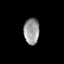
Tissue: lung
Cell type: Endothelial cells
Senescence score: 0.5557
Nuclear area (px): 401
Mean DAPI intensity: 151.349